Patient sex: M
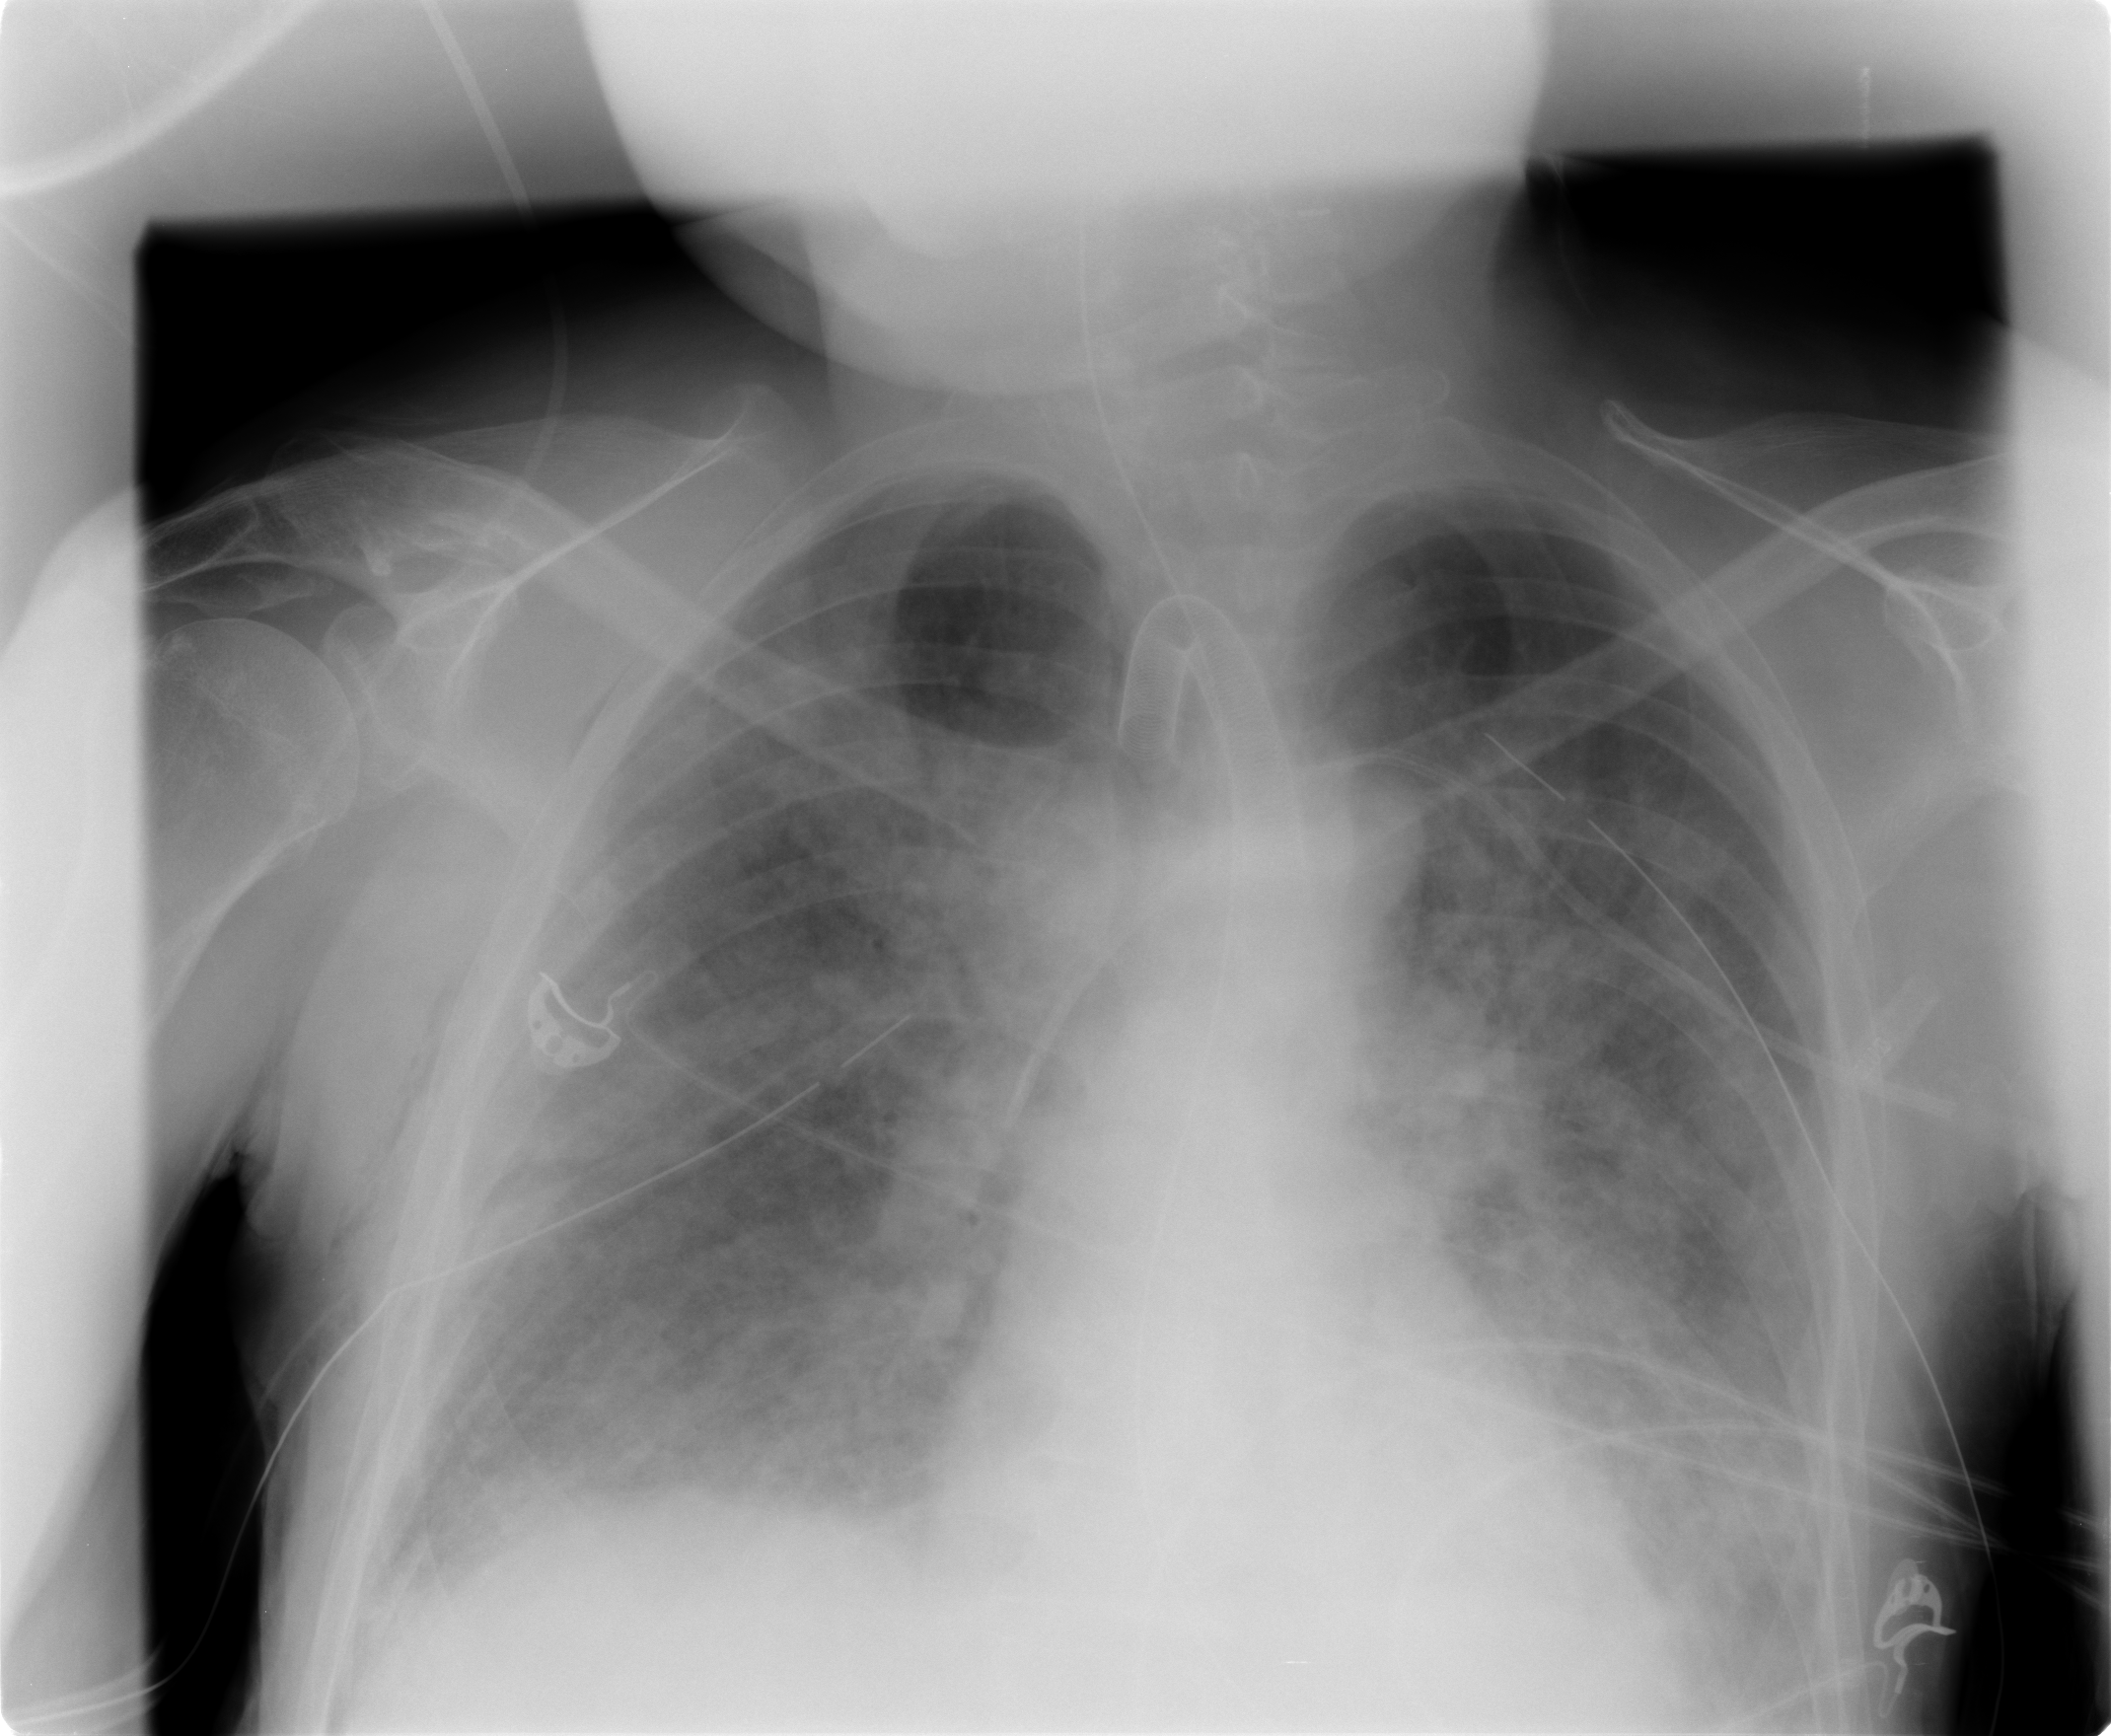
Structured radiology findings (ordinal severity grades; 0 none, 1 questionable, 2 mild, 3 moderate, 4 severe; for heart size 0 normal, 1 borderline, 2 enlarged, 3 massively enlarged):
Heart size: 0
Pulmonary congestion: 3
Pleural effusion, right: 3
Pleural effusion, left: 2
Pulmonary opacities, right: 4
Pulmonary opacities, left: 3
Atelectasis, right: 3
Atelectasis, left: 3